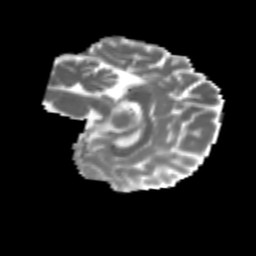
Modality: MD
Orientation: sagittal
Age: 21
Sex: female
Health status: healthy